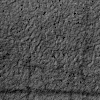
Atmospheric dust classification: not_dusty